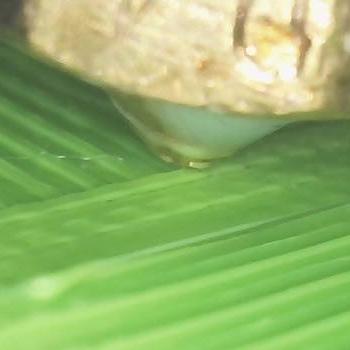
Flow rate: 33%